Brain MRI, t1w sequence, axial 2D slice.
Patient: age 41, sex F, weight 95 kg, height 1.95 m
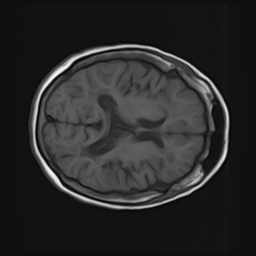